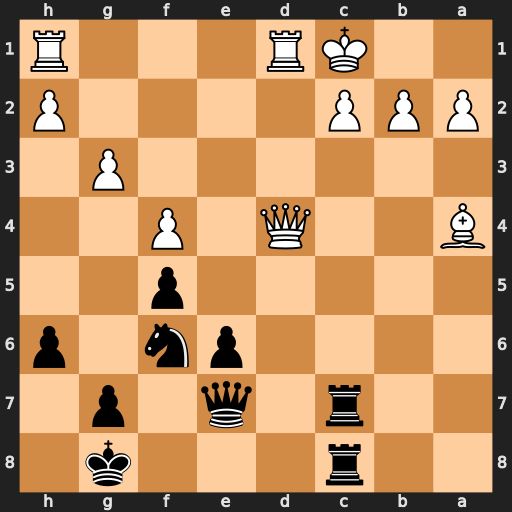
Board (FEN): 2r3k1/2r1q1p1/4pn1p/5p2/B2Q1P2/6P1/PPP4P/2KR3R
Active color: b
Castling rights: -
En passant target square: -
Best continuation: Rc4 Qd6 Qxd6 Rxd6 Rxa4